Aerial crown-view tile of a tropical tree (Barro Colorado Island, Panama), acquired 20250915:
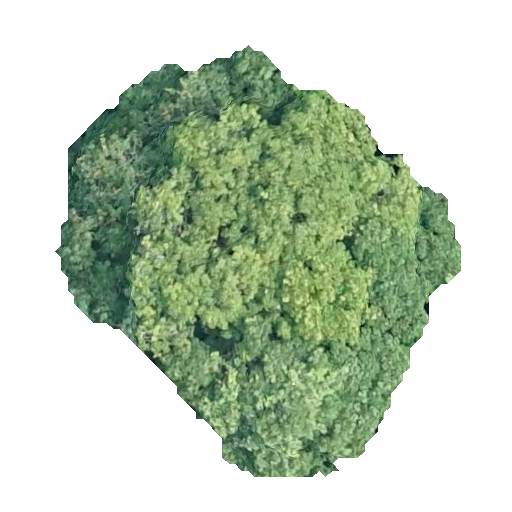
Species: Handroanthus guayacan
GBIF accepted scientific name: Handroanthus guayacan
Crown area: 163.32 m²